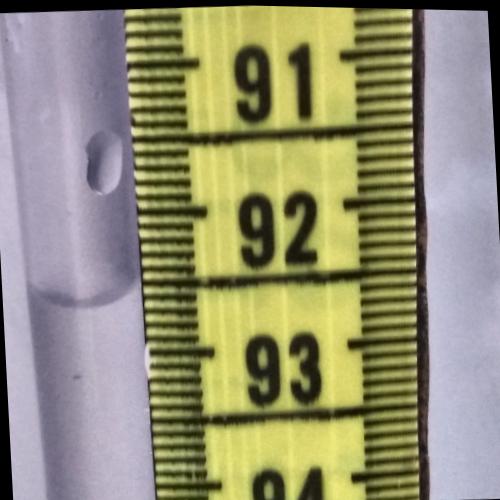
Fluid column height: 92.6 cm